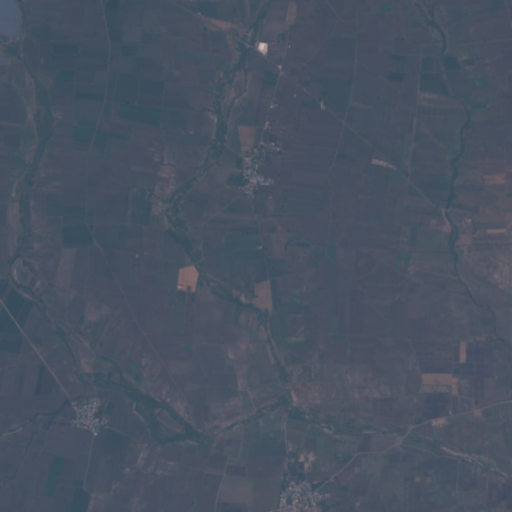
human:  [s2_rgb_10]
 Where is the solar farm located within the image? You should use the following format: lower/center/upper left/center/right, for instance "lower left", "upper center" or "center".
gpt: The solar farm is located in the upper left of the image.
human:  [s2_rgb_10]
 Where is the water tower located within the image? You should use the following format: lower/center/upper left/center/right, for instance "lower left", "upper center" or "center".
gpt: The water tower is located in the lower left of the image.
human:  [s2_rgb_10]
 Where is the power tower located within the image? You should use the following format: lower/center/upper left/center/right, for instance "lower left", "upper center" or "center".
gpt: There is no power tower in the image.